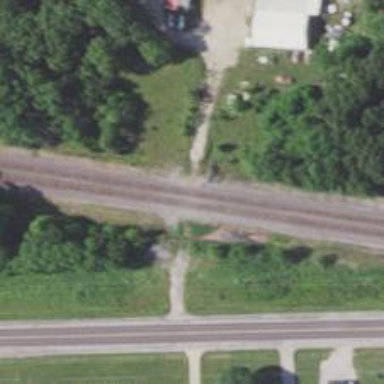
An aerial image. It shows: Railway level crossing.